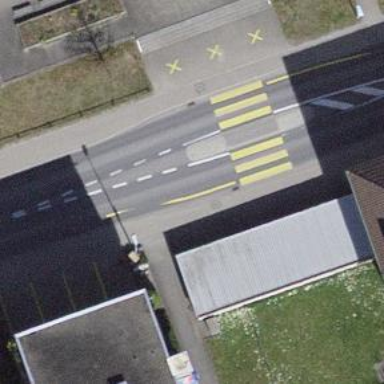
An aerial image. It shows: Uncontrolled zebra crossing with pedestrian island.